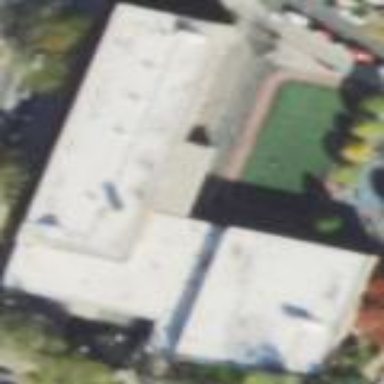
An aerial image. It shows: School building.